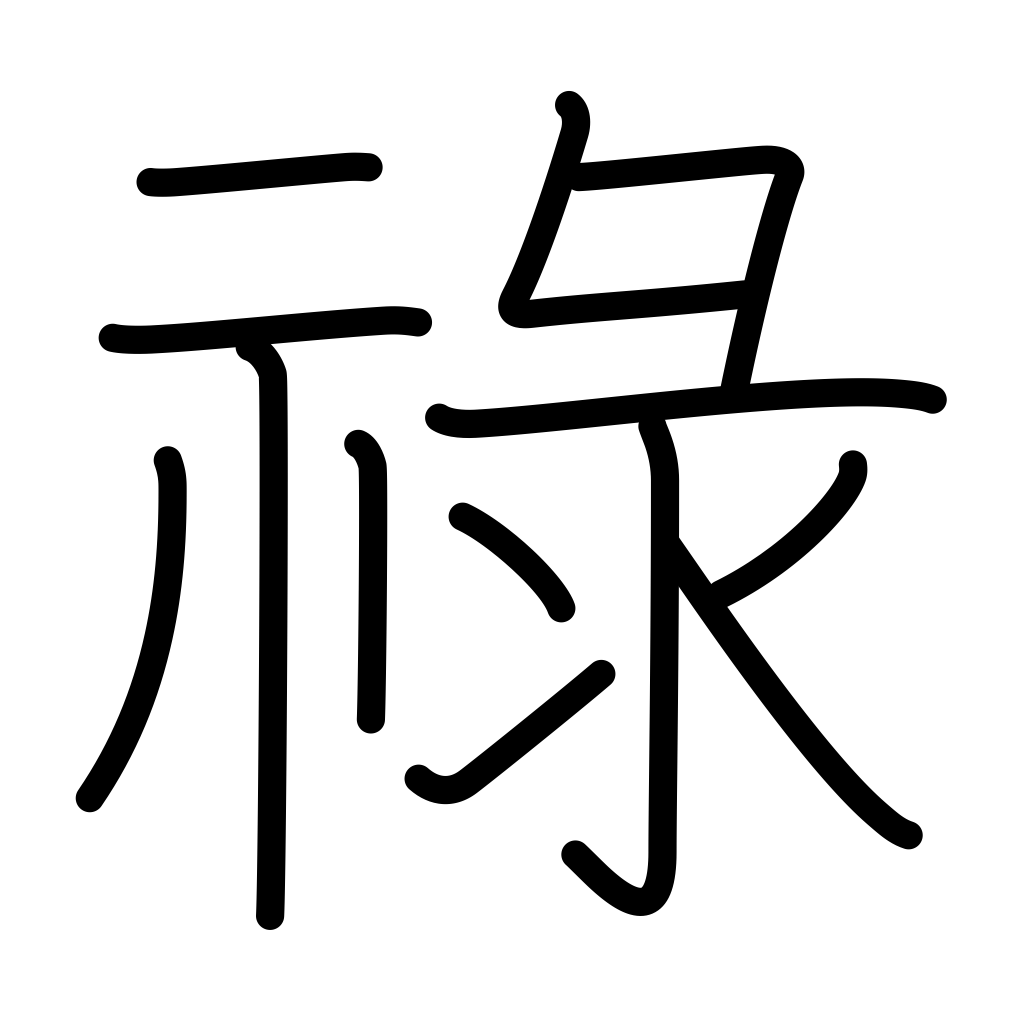
Meaning: fief, allowance, pension, grant, happiness